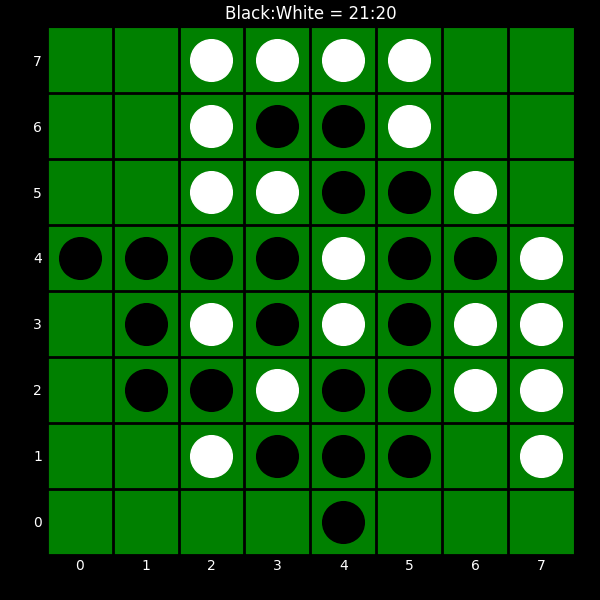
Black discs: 21
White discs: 20